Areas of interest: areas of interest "Park and greenspace"
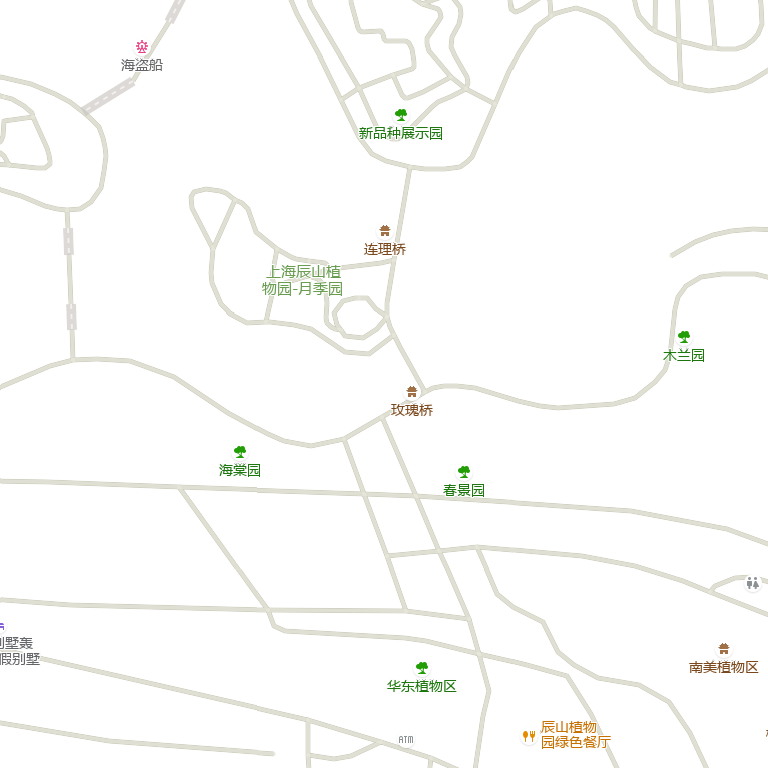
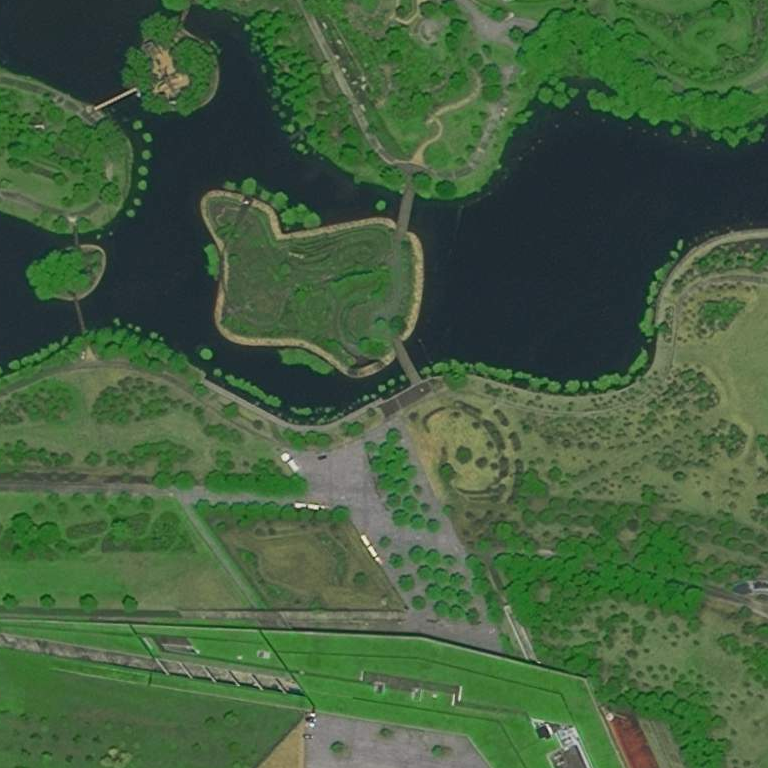